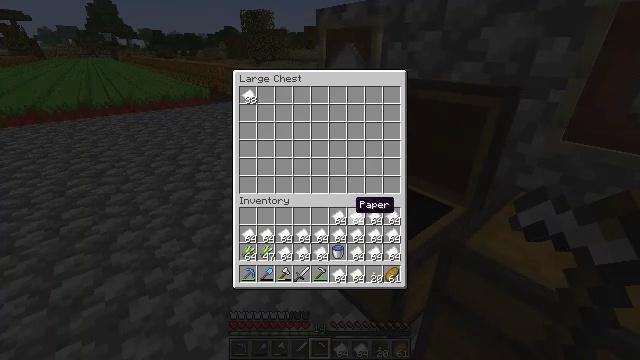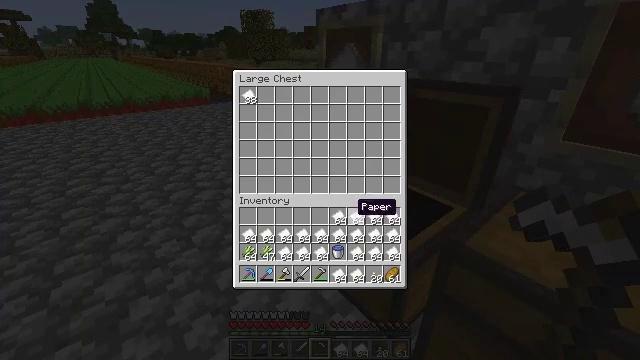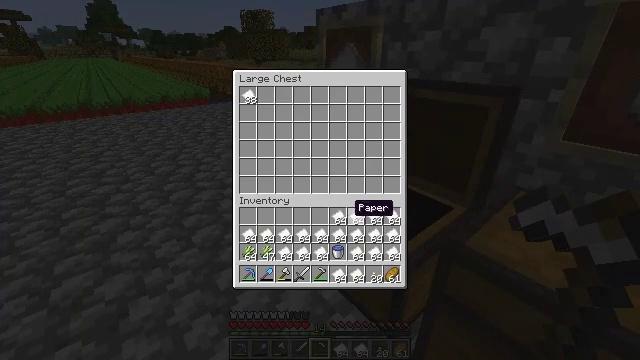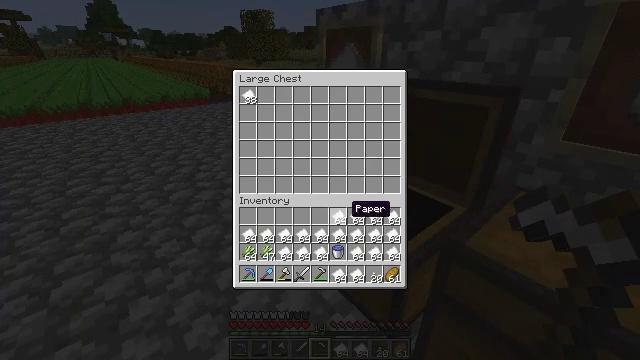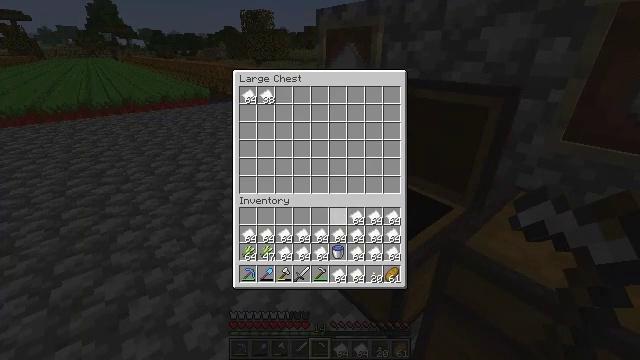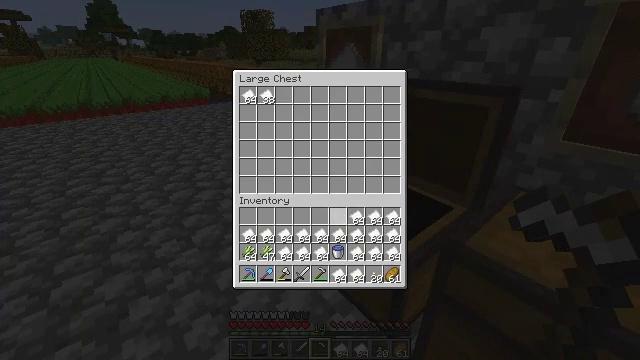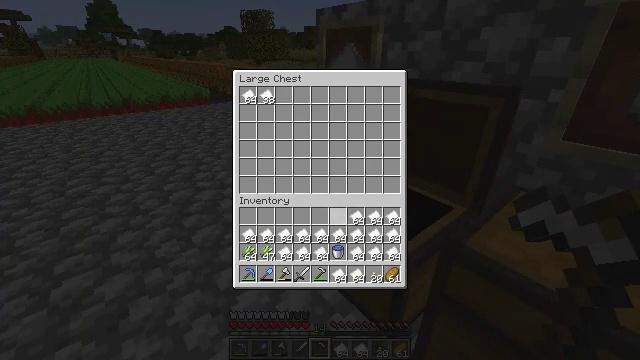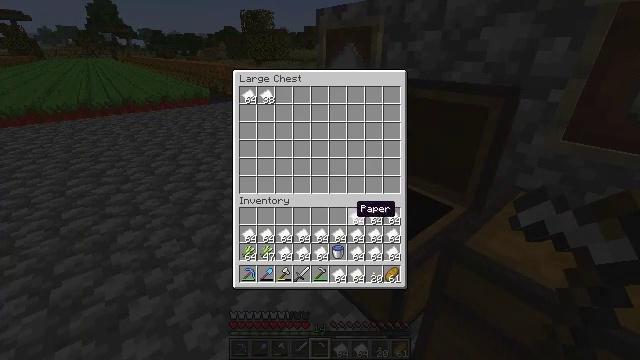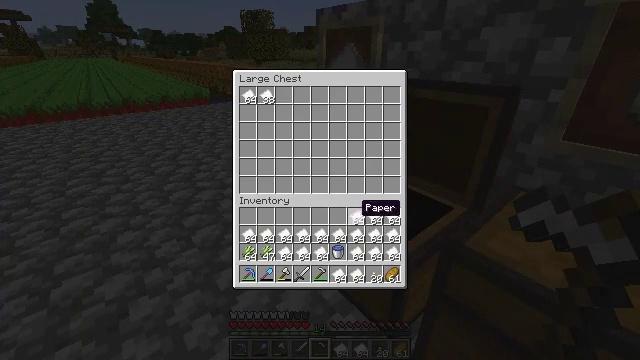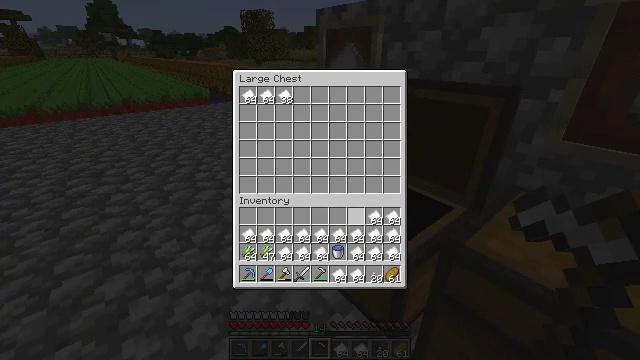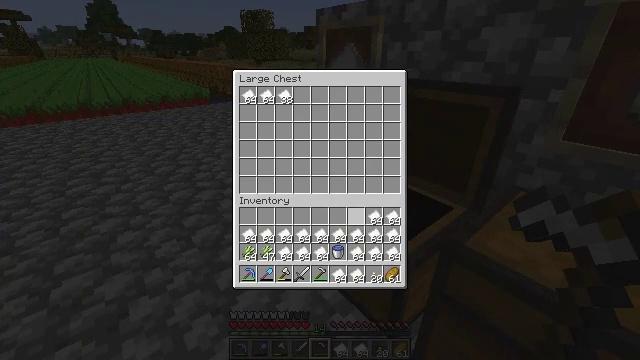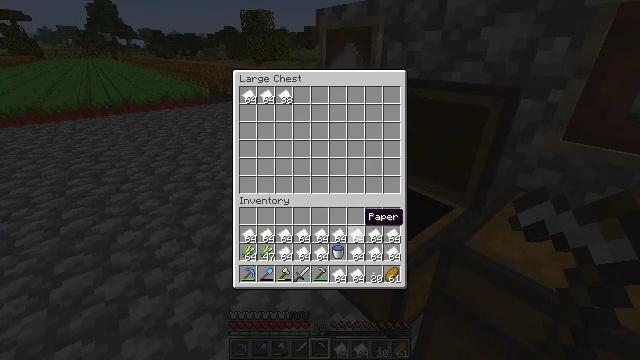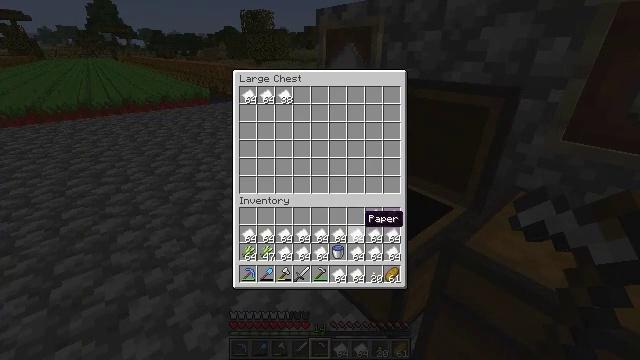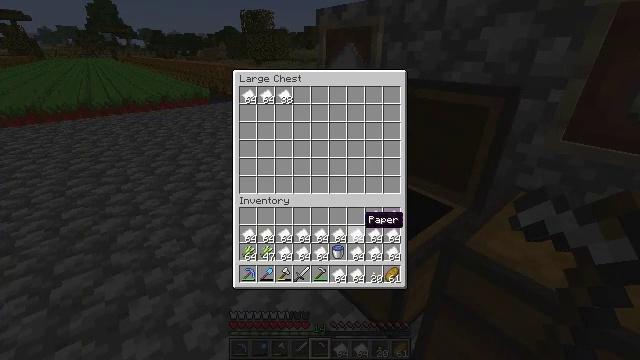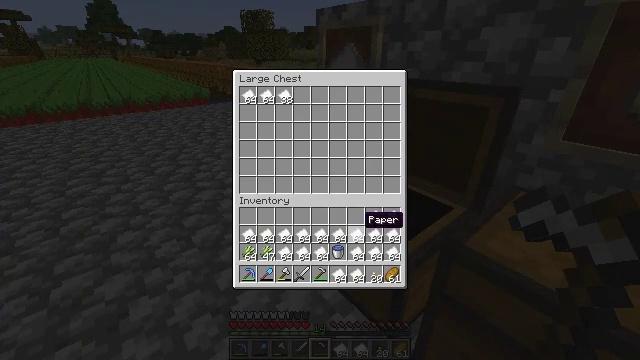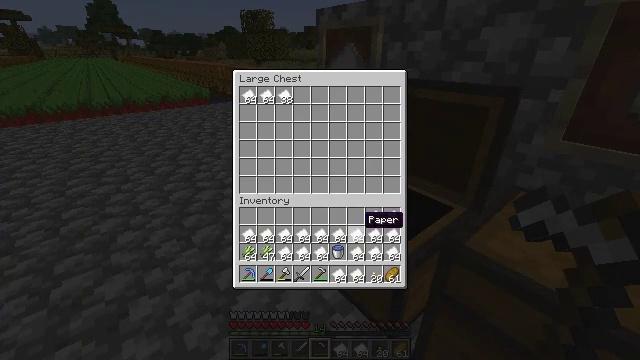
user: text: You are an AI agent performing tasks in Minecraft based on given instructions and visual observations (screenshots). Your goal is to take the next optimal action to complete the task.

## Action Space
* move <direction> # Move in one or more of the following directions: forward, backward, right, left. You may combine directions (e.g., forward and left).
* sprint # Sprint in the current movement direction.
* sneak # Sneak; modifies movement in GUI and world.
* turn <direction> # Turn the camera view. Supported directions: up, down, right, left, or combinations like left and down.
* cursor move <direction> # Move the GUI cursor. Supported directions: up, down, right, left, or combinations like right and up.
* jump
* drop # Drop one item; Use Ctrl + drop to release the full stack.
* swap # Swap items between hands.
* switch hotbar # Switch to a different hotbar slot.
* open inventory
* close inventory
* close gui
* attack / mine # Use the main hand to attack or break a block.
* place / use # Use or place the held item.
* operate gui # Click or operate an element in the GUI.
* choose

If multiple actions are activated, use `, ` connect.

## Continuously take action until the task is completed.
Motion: motion action
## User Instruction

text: Mine the sugar cane near rivers.
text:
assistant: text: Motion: sneak
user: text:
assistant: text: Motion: sneak
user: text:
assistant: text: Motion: sneak
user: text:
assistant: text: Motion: sneak, choose
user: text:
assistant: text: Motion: sneak, choose
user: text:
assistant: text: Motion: sneak, choose
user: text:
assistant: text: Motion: sneak
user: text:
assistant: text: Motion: sneak
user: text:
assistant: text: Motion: sneak, choose
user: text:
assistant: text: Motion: sneak, choose
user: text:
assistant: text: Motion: sneak, cursor move down, choose
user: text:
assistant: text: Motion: sneak, choose
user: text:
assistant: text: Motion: sneak, choose
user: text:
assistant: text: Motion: sneak, choose
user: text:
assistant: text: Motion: sneak
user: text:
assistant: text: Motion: sneak
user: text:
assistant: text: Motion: sneak, choose
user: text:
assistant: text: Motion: sneak, choose
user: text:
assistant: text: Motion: sneak
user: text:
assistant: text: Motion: sneak
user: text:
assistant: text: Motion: sneak
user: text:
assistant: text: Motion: sneak
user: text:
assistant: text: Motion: sneak, choose
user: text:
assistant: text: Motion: sneak, choose
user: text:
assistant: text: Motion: sneak
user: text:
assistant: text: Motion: sneak, cursor move up
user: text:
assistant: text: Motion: sneak, choose
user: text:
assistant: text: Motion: sneak, choose
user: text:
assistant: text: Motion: sneak
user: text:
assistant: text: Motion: sneak